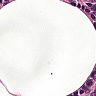
Metastatic tissue present: no